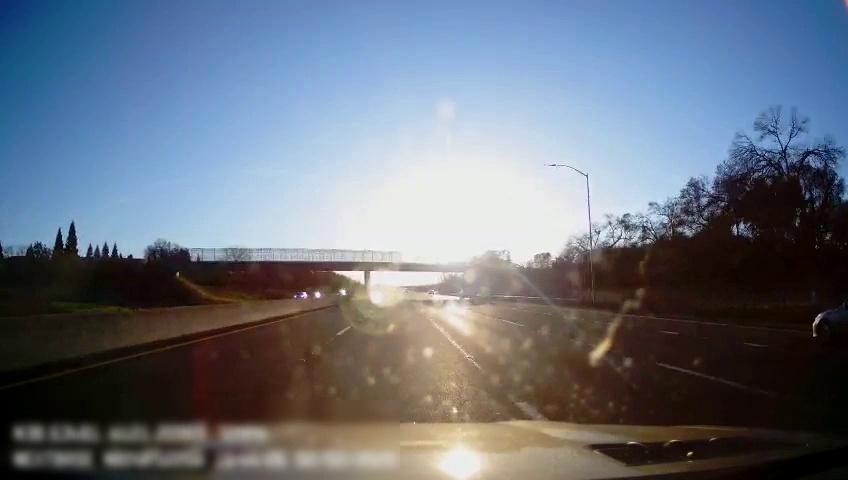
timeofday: Day
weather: Sunny
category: Drivable Space
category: Vehicles | Car
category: Vehicles | Truck
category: Vehicles | SUV
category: Vehicles | Car
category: Vehicles | SUV
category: Lanes | Alternate Lane
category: Lanes | Alternate Lane
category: Lanes | Current Lane
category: Lanes | Current Lane
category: Lanes | Alternate Lane
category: Lanes | Alternate Lane
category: Traffic | Signs